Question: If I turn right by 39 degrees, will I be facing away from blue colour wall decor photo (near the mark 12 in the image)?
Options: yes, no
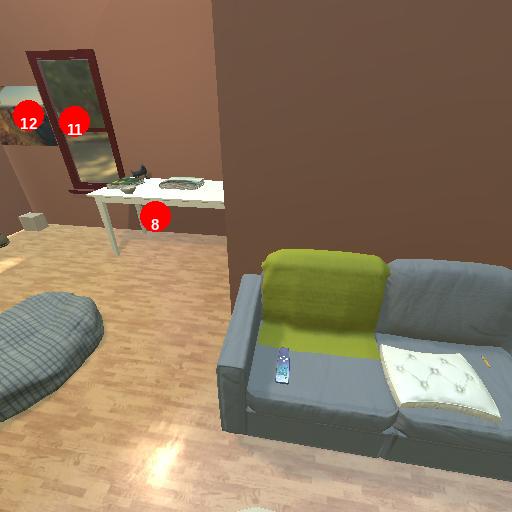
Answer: yes